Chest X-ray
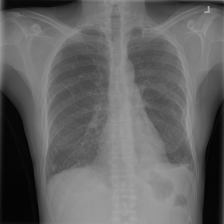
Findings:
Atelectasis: negative
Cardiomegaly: negative
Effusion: negative
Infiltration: negative
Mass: negative
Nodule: negative
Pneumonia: negative
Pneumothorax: negative
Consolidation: negative
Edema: negative
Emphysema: negative
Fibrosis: negative
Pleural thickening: negative
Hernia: negative